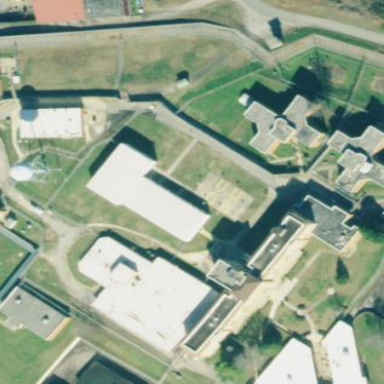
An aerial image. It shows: Prison building.